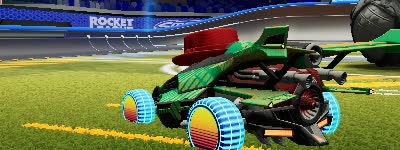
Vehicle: aftershock